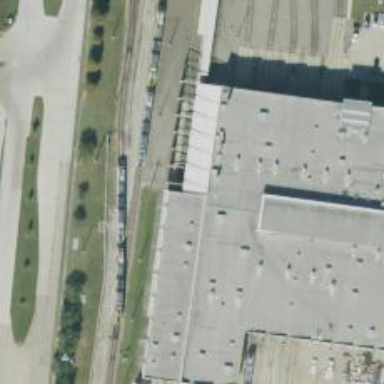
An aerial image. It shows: Light rail yard with electrified contact line. The yard includes building passage tunnel.